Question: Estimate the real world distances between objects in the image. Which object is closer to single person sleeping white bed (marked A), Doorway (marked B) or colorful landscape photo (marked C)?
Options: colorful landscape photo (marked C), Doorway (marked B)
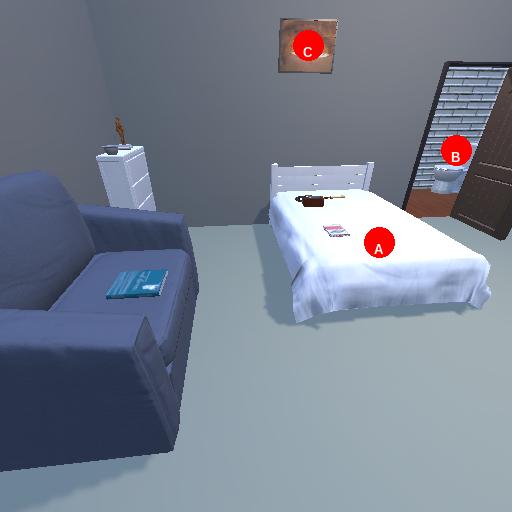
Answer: colorful landscape photo (marked C)